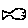
Label: fish